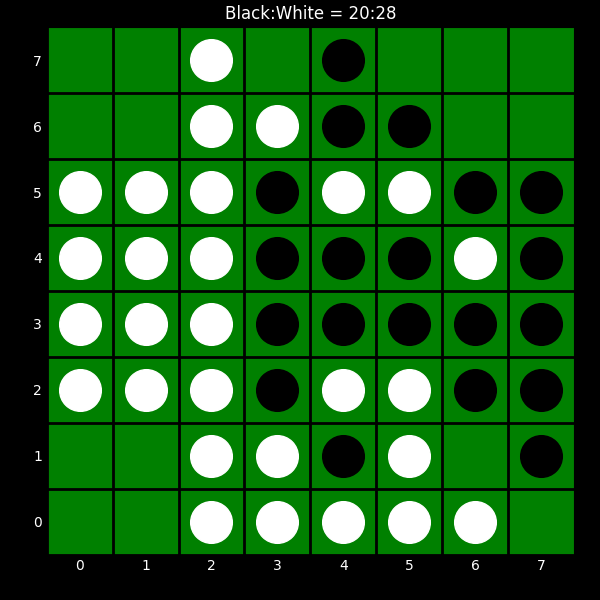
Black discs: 20
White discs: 28